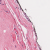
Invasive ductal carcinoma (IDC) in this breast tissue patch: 0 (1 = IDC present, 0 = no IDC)